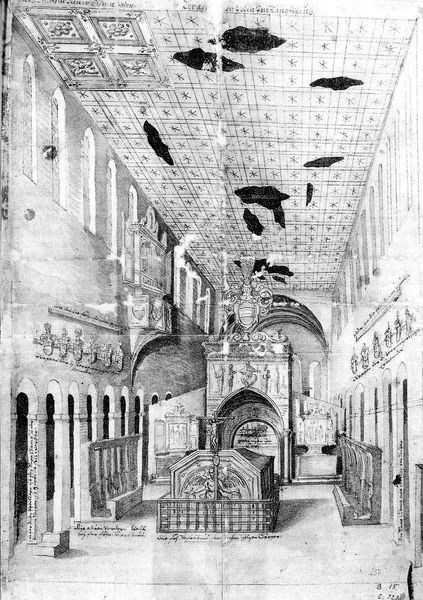
Titel: Abteikirche Stams in Tirol
Standort: Stams (EU - AUT - Tirol)
Schlagwörter: fenster, grau, pfeiler, raum, schwarz, säulen, weiss, zeichnung, wand, architektur, innenraum, kirche, interieur, decke, blatt, engel, schiff, schrift, bogen, perspektive, mauer, grafik, graphik, empore, saal, kuppel, gestühl, halle, bögen, umgang, kreuz, dom, druck, stich, arkaden, bänke, flecken, wappen, kirchenschiff, lettner, skulpturen, obergaden, grab, jesus, apsis, rundbögen, romanik, chor, kruzifix, baldachin, kassetten, schrein, basilika, kreuzgang, krypta, hallenkirche, chorgestühl, donm